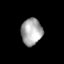
Tissue: lung
Cell type: Endothelial cells
Senescence score: 0.7476
Nuclear area (px): 554
Mean DAPI intensity: 167.592